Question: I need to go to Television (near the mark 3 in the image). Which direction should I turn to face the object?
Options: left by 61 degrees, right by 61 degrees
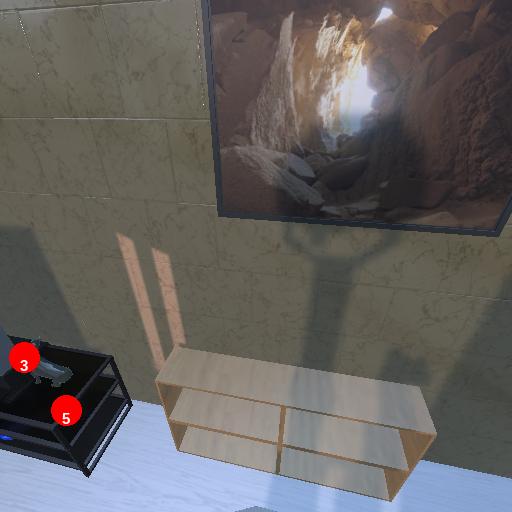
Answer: left by 61 degrees